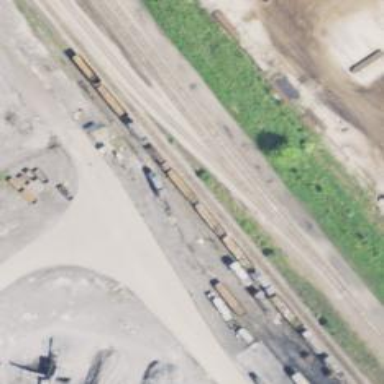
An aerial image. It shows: Rail spur service.